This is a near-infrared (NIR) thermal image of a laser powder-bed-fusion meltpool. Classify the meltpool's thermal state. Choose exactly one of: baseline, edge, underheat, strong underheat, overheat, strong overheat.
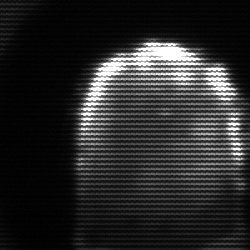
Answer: baseline